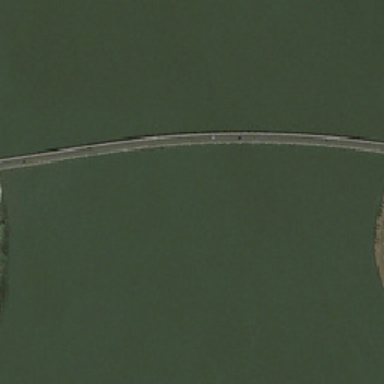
The bridge is on the green river .